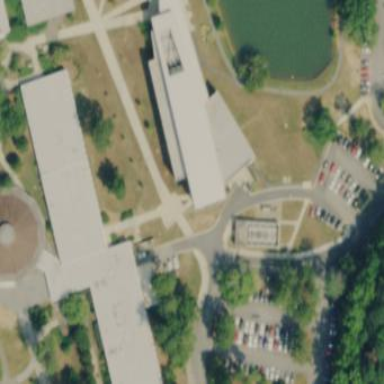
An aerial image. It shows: College building.